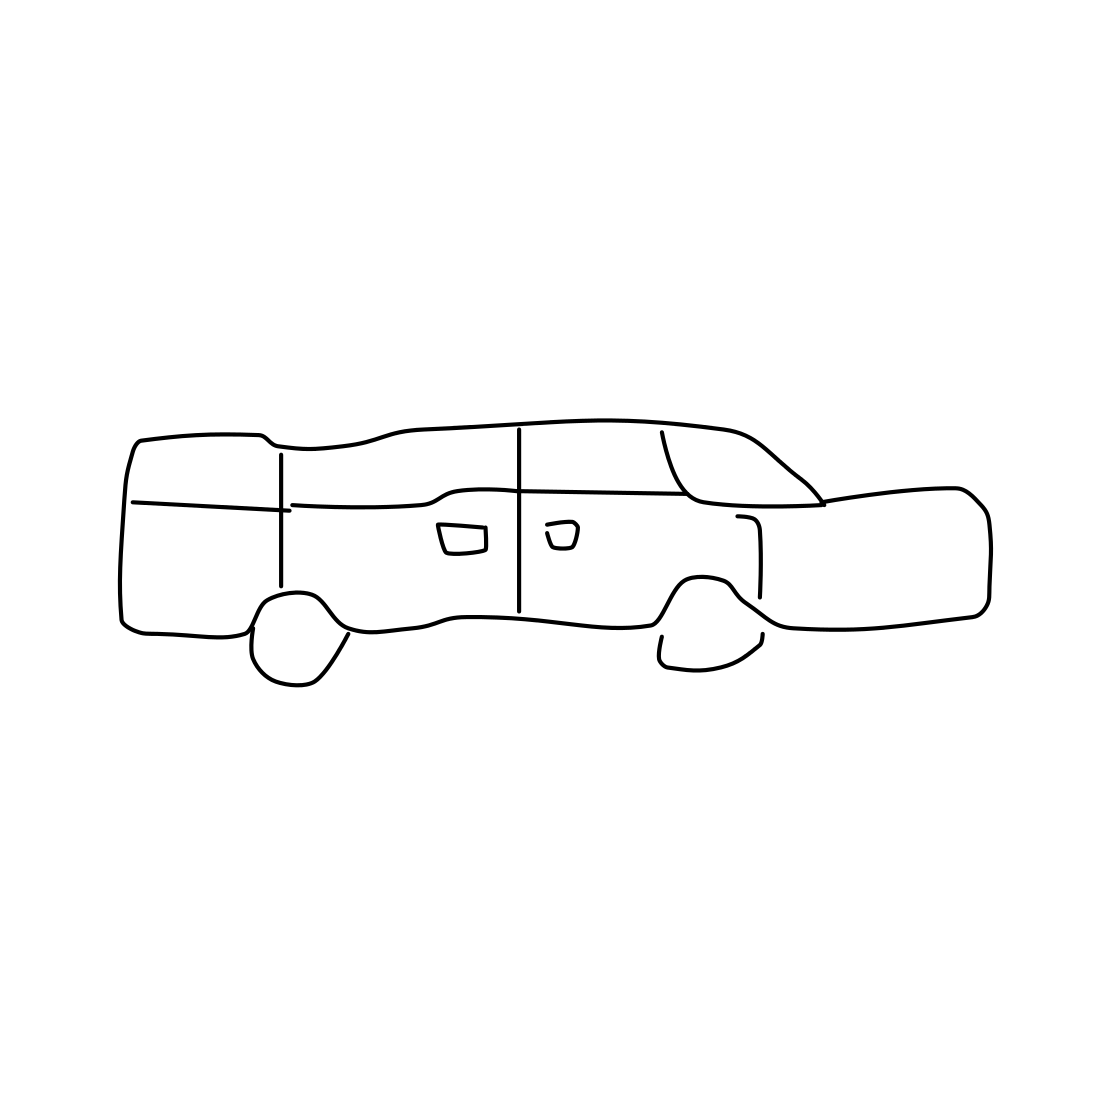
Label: van